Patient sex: F
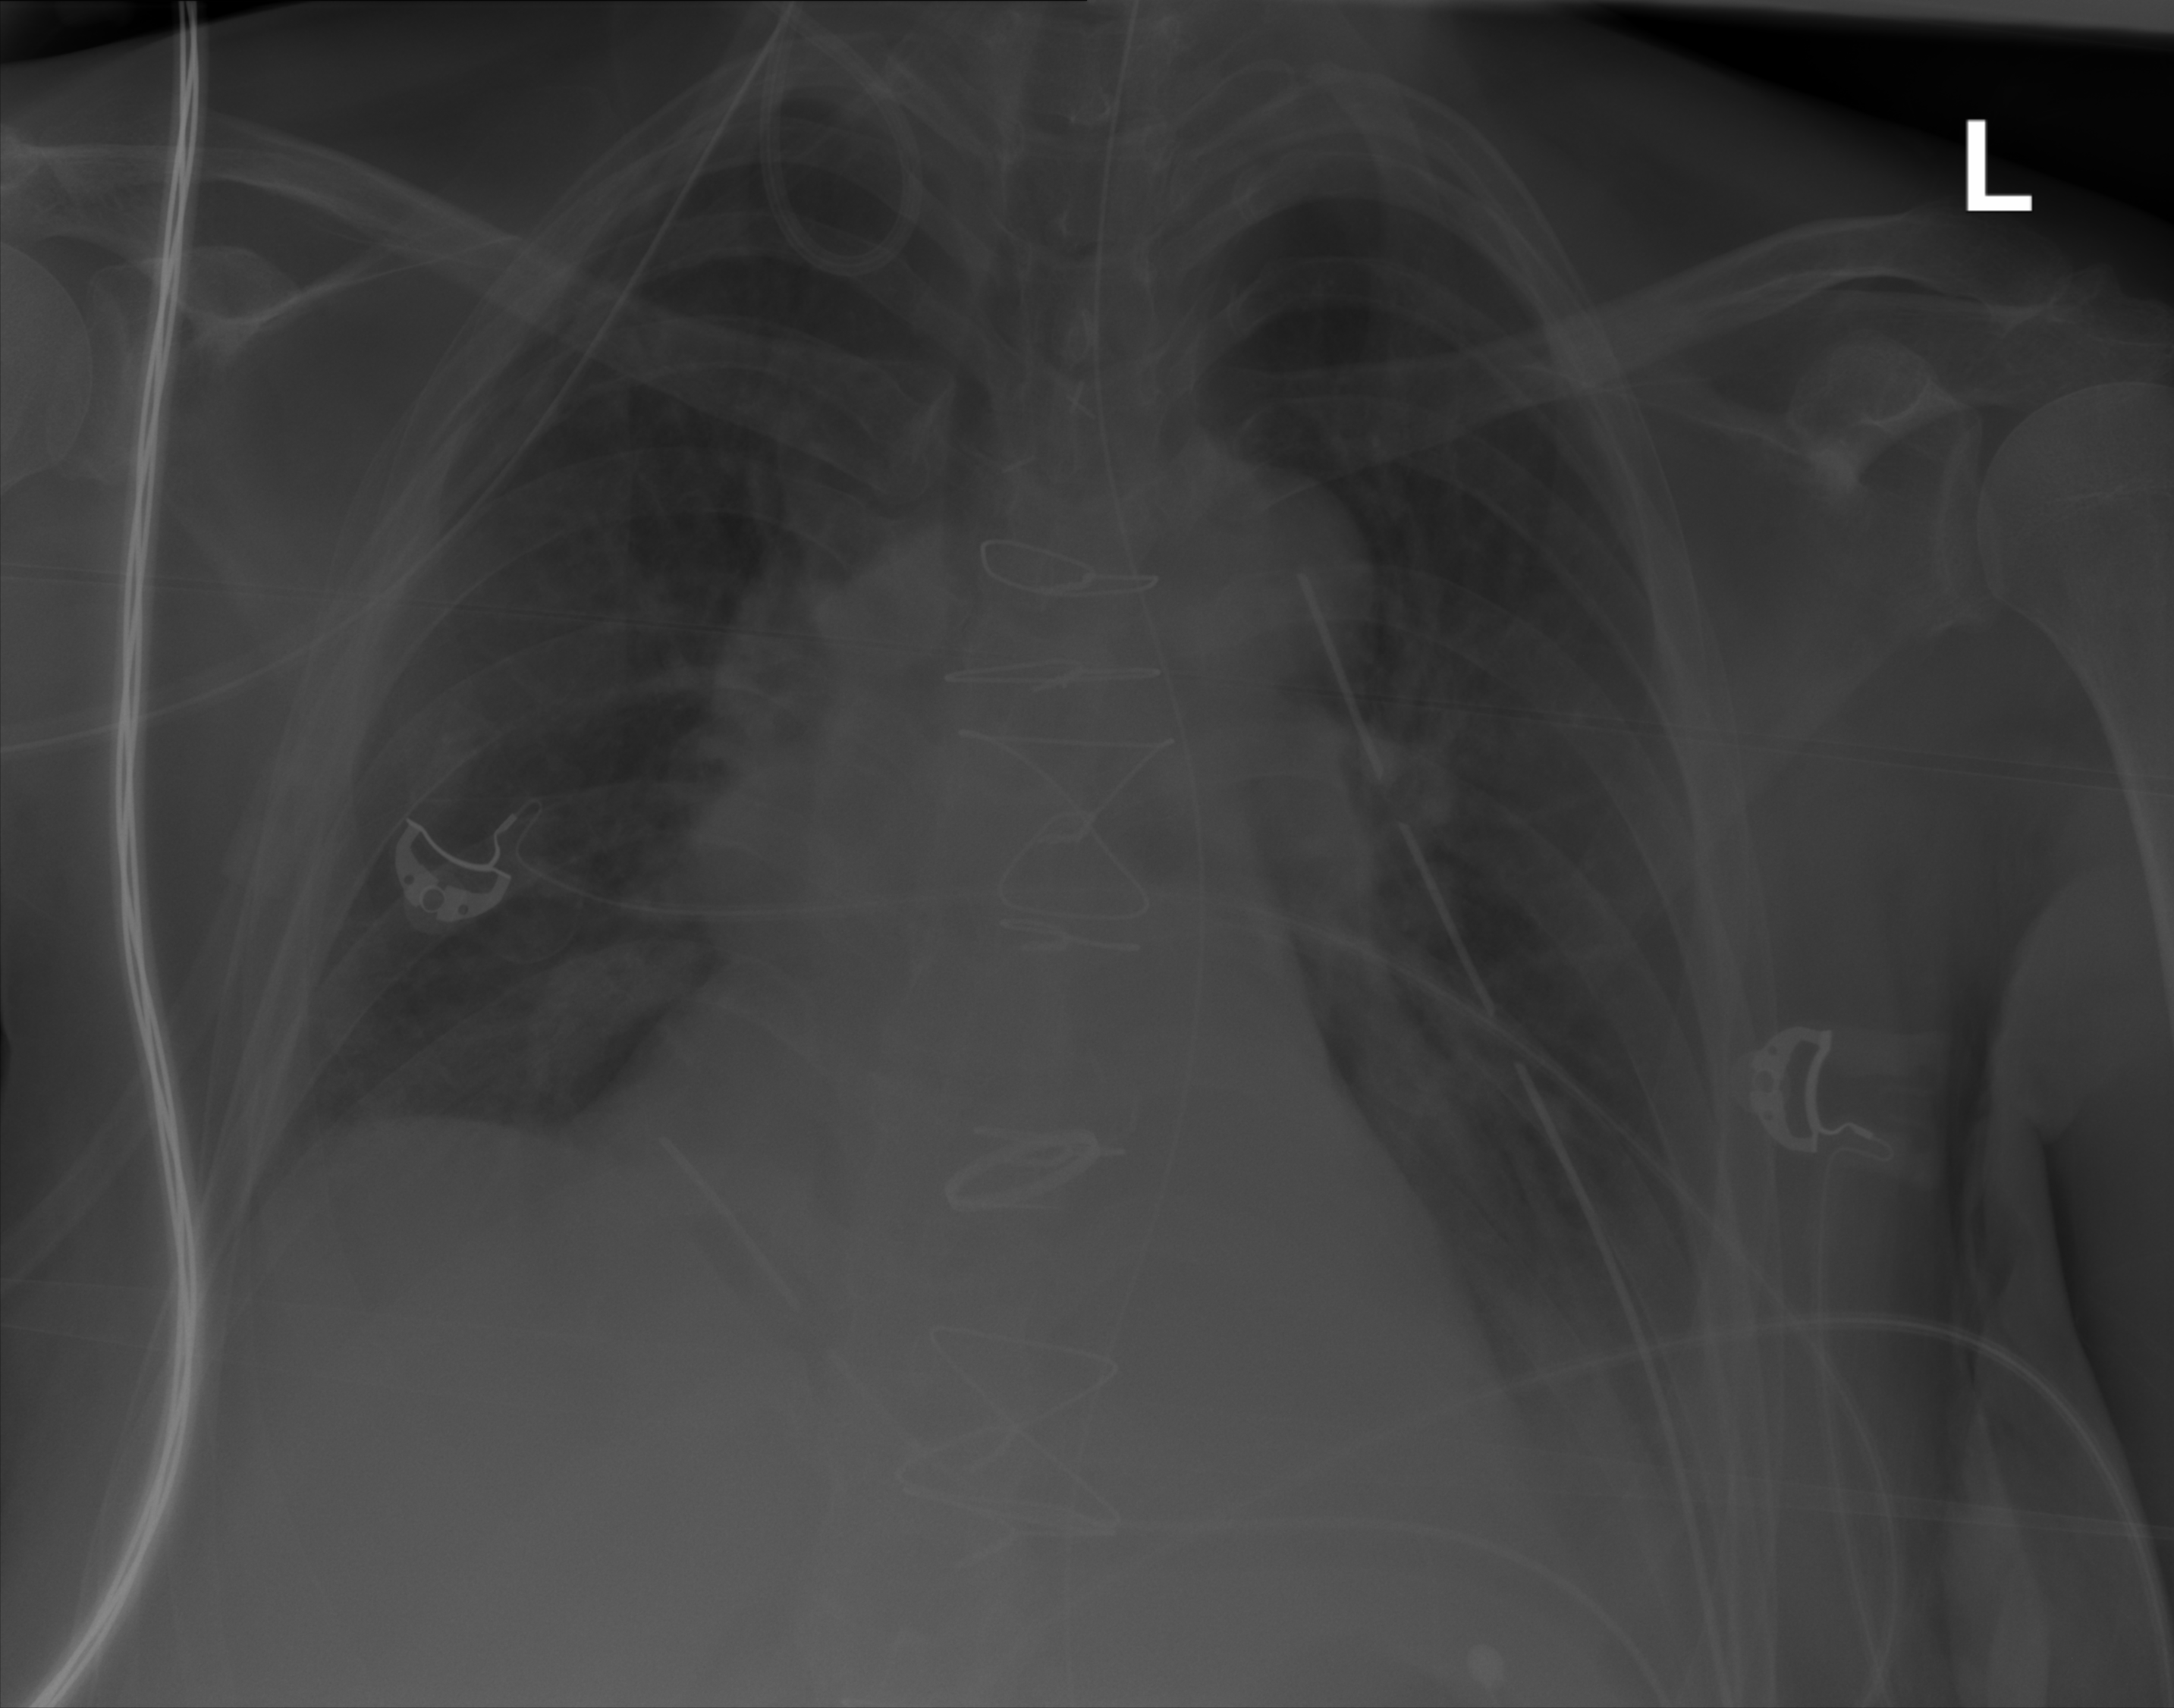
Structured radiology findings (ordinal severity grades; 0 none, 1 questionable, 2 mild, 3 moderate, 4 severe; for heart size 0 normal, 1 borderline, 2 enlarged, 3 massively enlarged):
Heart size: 2
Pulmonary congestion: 0
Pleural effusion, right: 0
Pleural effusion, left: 2
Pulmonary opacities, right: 0
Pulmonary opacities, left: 0
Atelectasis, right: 0
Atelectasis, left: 2